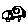
Label: car